Question: I faced a frustrating problem with jacoco and ternary operations in Java.
Context:
I have a function which take a 'List<String>'. The max filters this list can have is 10 and they can be set or not. I choosed to do ternary to fill the filters string.
In my JUnit test, I call twice this function: once with 10 filters and once with none. However, jacoco is still telling me that 1 of 2 branches is missed.
'''
public void functionToTest(List<String> filters){
String p0 = filters.get(0);
String p1 = filters.size() >= 2 ? filters.get(1) : "";
String p2 = filters.size() >= 3 ? filters.get(2) : "";
String p3 = filters.size() >= 4 ? filters.get(3) : "";
String p4 = filters.size() >= 5 ? filters.get(4) : "";
String p5 = filters.size() >= 6 ? filters.get(5) : "";
String p6 = filters.size() >= 7 ? filters.get(6) : "";
String p7 = filters.size() >= 8 ? filters.get(7) : "";
String p8 = filters.size() >= 9 ? filters.get(8) : "";
String p9 = filters.size() >= 10 ? filters.get(9) : "";
// Do stuff with filters
}
@Test
public void testFunction() {
List<String> filters = //instantiate 10 strings
// First call with no filters
functionToTest(Collections.emptyList());
// Second call with filters
functionToTest(filters);
}
'''
Here is the result of jacoco saying "1 of 2 branches missed" on yellow lines:

So my question is: Is there a way to "bypass" or to deal with ternary operations and jacoco ?
NB: I already know how to solve the coverage but it is ugly, see:
'''
String p1 = ""
if (filters.size() >=2) {
p1 = filters.get(1);
}
// etc...
'''
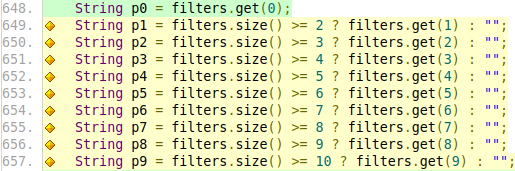
Answer: Solved, I was just dumb
I forgot that I tested if the list was empty before, if it is, I return something else.